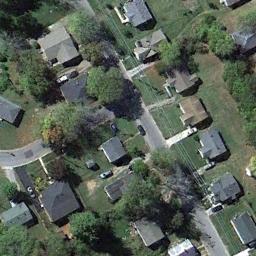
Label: medium_residential